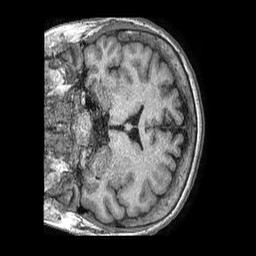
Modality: T1w
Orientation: coronal
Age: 52
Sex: female
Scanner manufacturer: philips
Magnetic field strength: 1.5 T
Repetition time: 0.00752 s
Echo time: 0.003416 s